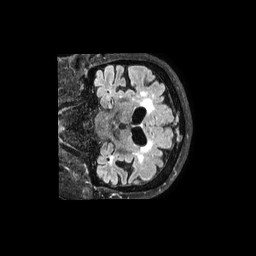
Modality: FLAIR
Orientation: coronal
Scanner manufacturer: philips
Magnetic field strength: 3 T
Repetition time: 4.8 s
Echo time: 0.34 s